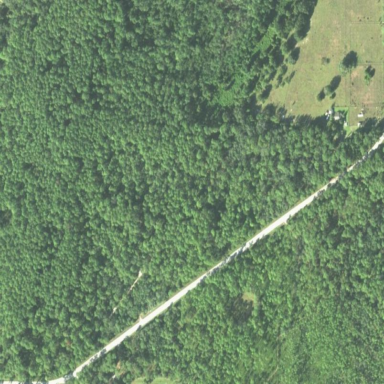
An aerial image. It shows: Needle-leaved woodland.